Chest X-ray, PA view. Patient: 58 years old, sex M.
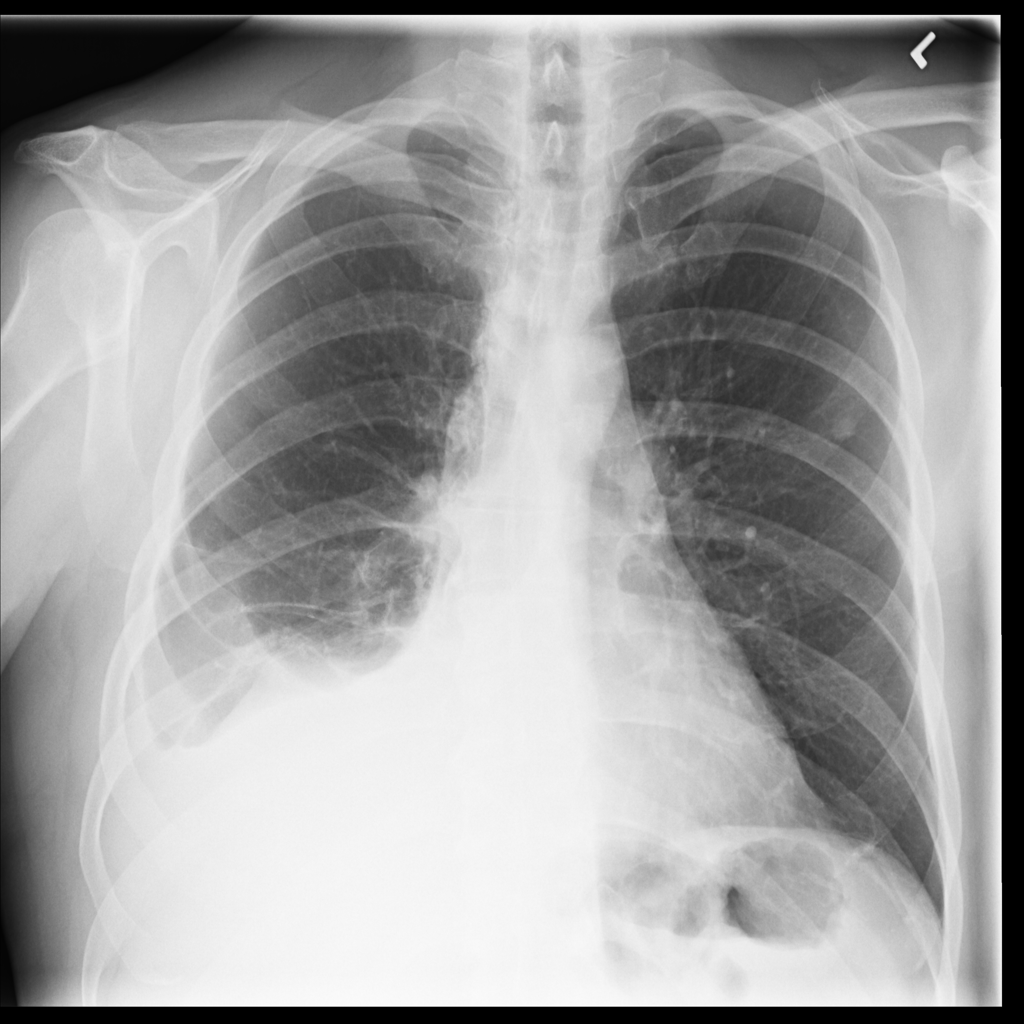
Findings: Effusion, Nodule